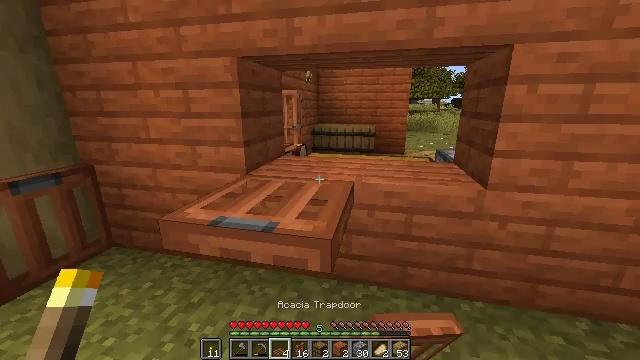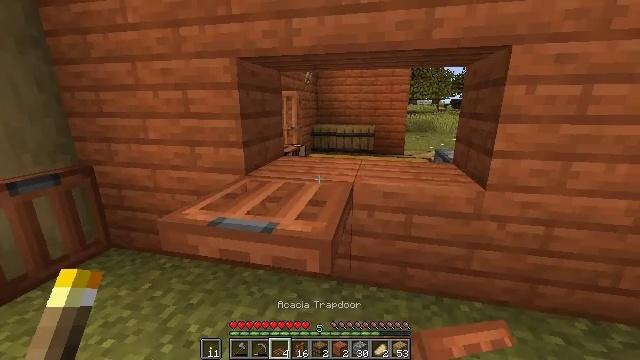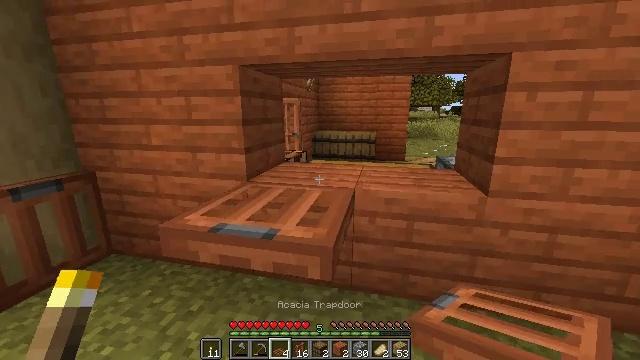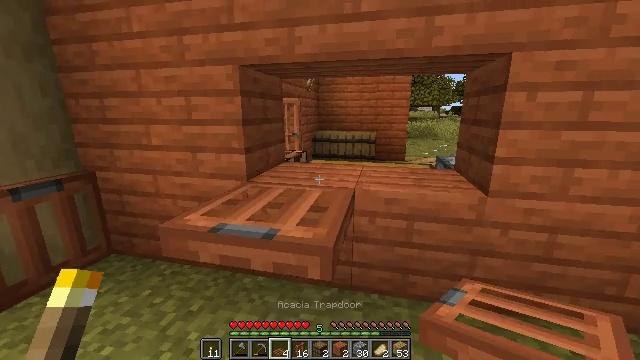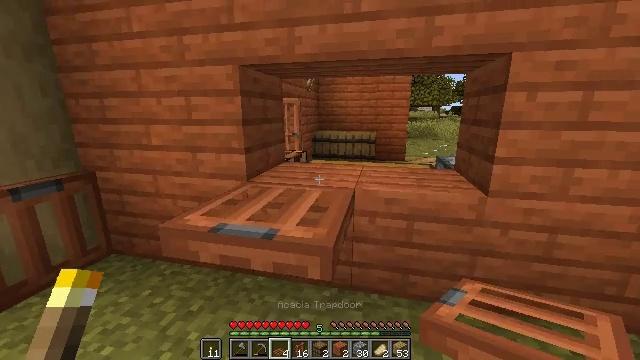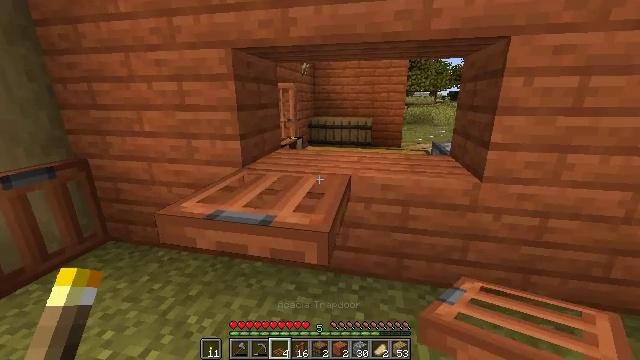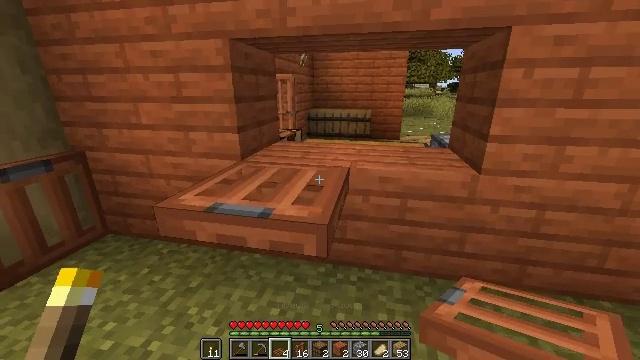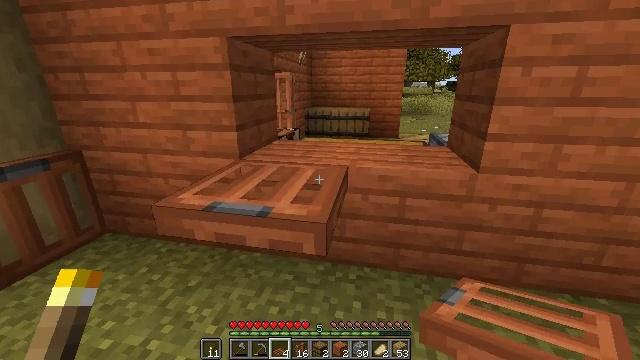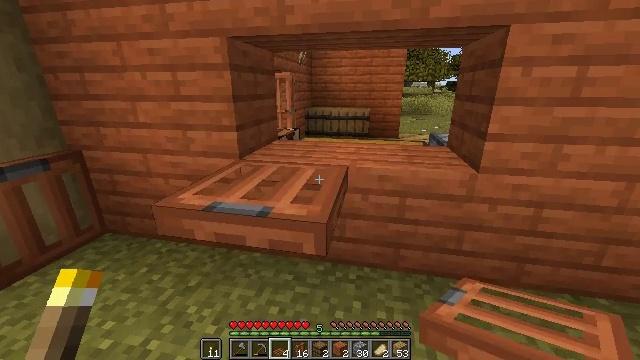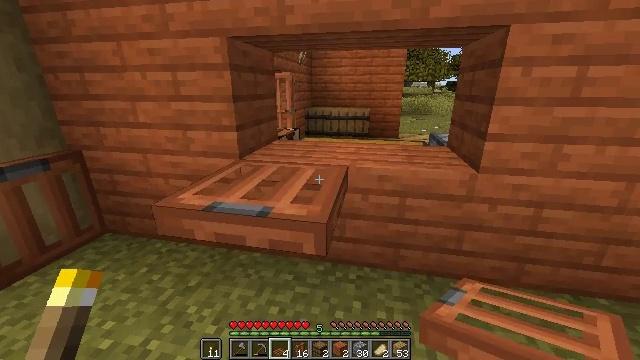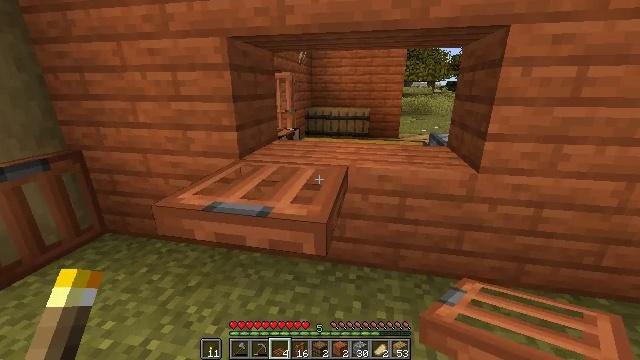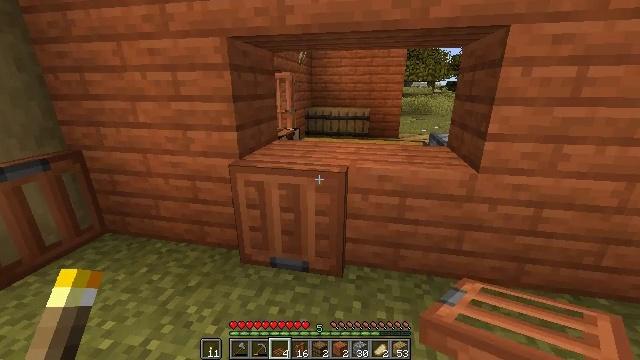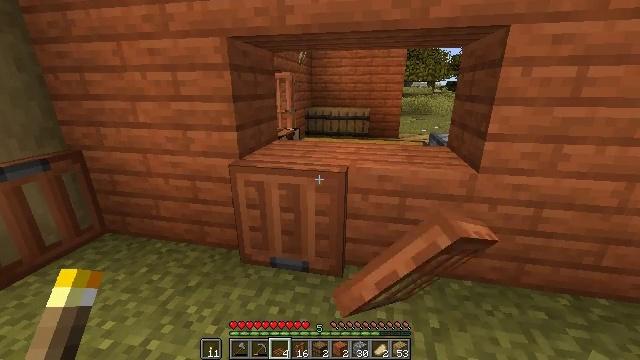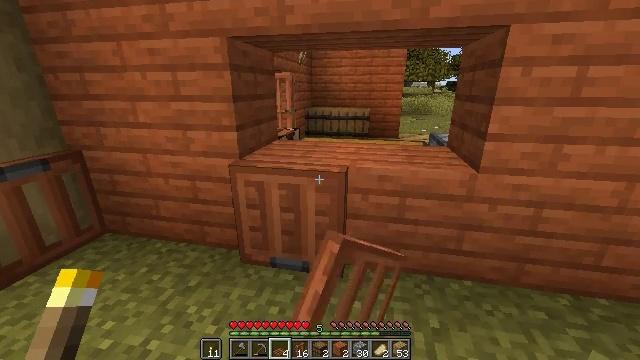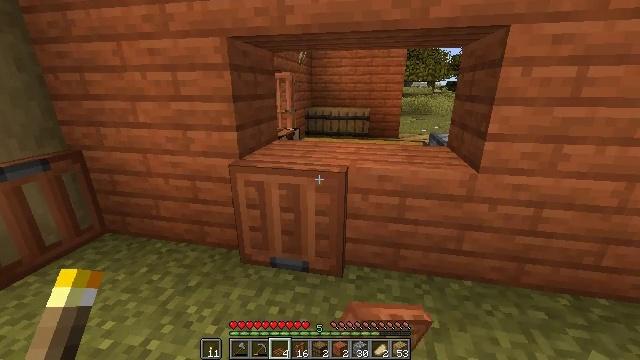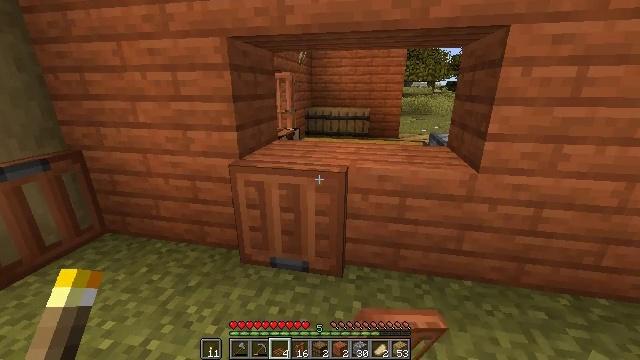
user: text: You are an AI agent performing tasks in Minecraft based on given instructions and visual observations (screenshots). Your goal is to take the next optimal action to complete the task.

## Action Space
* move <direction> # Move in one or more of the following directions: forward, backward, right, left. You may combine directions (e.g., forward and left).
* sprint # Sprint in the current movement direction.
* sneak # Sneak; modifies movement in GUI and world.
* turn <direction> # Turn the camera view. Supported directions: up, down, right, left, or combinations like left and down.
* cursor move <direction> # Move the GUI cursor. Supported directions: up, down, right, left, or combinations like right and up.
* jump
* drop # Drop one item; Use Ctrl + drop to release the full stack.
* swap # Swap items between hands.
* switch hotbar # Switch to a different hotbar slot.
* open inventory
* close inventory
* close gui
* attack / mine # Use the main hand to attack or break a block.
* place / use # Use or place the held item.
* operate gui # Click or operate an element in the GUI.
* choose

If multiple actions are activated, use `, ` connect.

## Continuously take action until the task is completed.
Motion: motion action
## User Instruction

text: Gather the acacia trapdoor from a structure.
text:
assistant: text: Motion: no_op
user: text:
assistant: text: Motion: turn up
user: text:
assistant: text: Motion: no_op
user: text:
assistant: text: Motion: no_op
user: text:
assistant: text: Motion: turn down
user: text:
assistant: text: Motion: turn down
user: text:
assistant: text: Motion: no_op
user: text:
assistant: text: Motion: no_op
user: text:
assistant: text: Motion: no_op
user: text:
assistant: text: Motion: no_op
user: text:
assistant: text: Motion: use / place
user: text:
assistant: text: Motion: use / place
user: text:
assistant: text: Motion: use / place
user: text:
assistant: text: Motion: use / place
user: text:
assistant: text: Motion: no_op
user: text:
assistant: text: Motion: no_op
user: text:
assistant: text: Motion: no_op
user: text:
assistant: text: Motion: no_op
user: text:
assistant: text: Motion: no_op
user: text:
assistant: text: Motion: no_op
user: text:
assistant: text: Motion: no_op
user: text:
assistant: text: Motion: turn down
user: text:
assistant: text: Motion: switch to hotbar 1
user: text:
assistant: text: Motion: switch to hotbar 1
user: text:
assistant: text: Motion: switch to hotbar 1
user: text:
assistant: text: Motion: attack / mine, switch to hotbar 1
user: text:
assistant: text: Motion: turn left and down, attack / mine
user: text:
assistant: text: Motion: attack / mine
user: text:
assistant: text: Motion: attack / mine
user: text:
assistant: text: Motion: attack / mine